Aerial crown-view tile of a tropical tree (Barro Colorado Island, Panama), acquired 20250512:
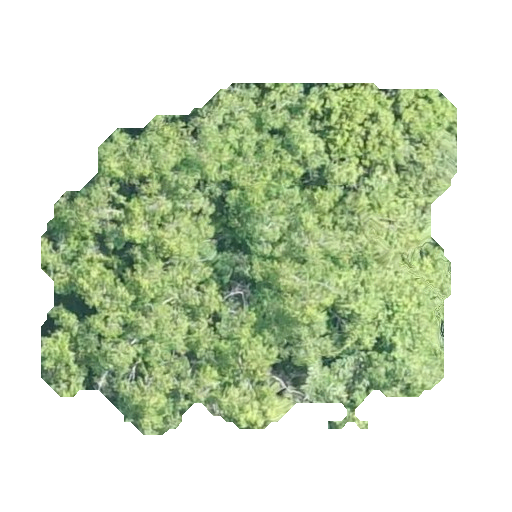
Species: Guatteria lucens
GBIF accepted scientific name: Guatteria lucens
Crown area: 172.676 m²